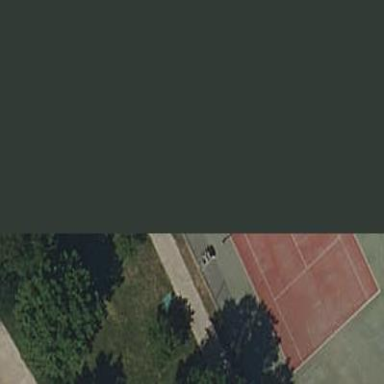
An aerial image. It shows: Tennis court in leisure pitch.